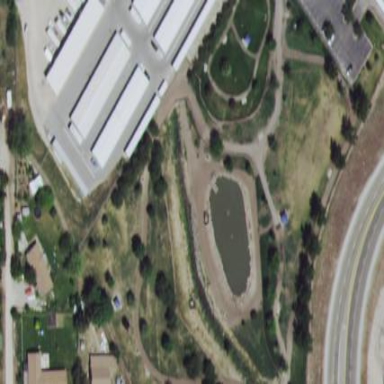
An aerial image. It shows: Fenced dog park for leisure activities on land.